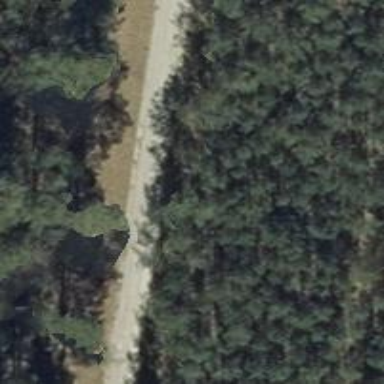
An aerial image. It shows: Sandy track road.